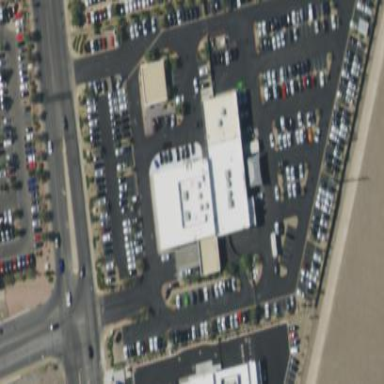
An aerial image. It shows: Building that houses car shop.